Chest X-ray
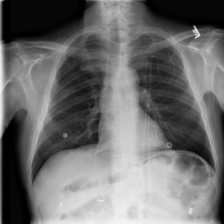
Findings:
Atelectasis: negative
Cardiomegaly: negative
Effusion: negative
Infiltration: negative
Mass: negative
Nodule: negative
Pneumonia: negative
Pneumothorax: negative
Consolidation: negative
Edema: negative
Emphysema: negative
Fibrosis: negative
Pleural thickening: negative
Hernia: negative